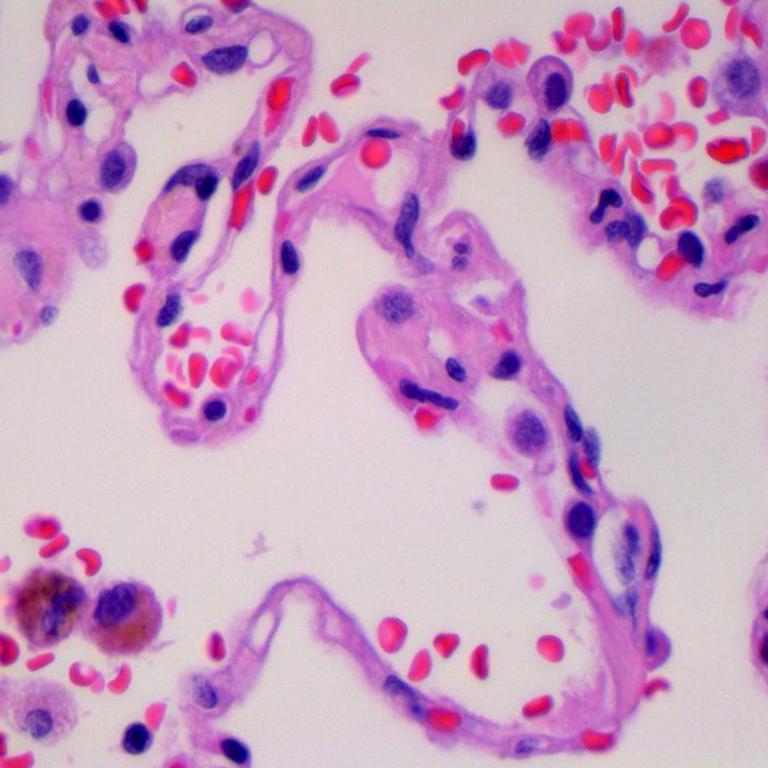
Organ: lung
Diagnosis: benign